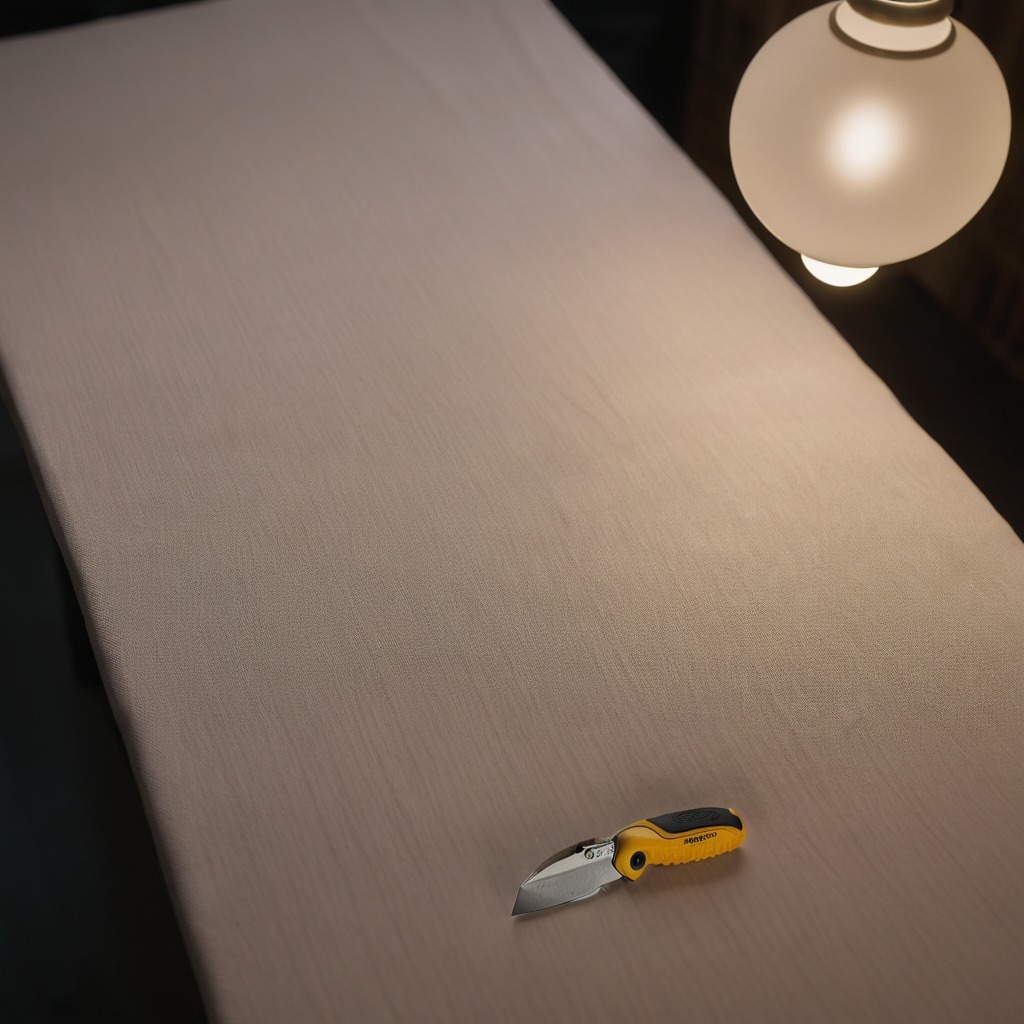
A utility knife is lying on a wooden table inside a workshop at night.